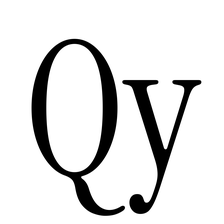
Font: InstrumentSerif-Regular